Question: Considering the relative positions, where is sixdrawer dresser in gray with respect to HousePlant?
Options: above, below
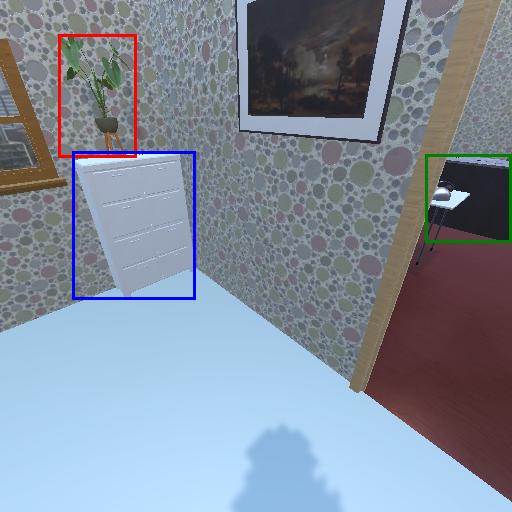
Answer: above